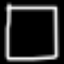
Label: square